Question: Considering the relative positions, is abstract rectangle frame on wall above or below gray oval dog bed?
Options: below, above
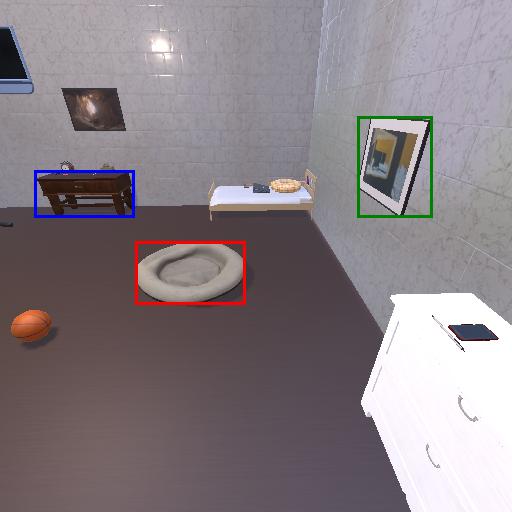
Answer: below